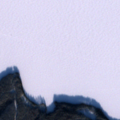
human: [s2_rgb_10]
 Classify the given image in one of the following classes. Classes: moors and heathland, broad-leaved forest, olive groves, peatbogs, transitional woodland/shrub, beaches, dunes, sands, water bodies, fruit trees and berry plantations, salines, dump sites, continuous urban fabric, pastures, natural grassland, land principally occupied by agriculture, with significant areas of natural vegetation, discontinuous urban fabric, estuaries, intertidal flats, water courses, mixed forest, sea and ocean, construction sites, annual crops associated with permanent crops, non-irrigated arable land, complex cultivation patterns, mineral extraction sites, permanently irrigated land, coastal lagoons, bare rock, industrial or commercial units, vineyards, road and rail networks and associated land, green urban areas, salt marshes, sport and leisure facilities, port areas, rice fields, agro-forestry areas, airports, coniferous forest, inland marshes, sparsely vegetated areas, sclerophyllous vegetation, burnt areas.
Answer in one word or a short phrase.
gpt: coniferous forest, water bodies